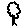
Label: tree